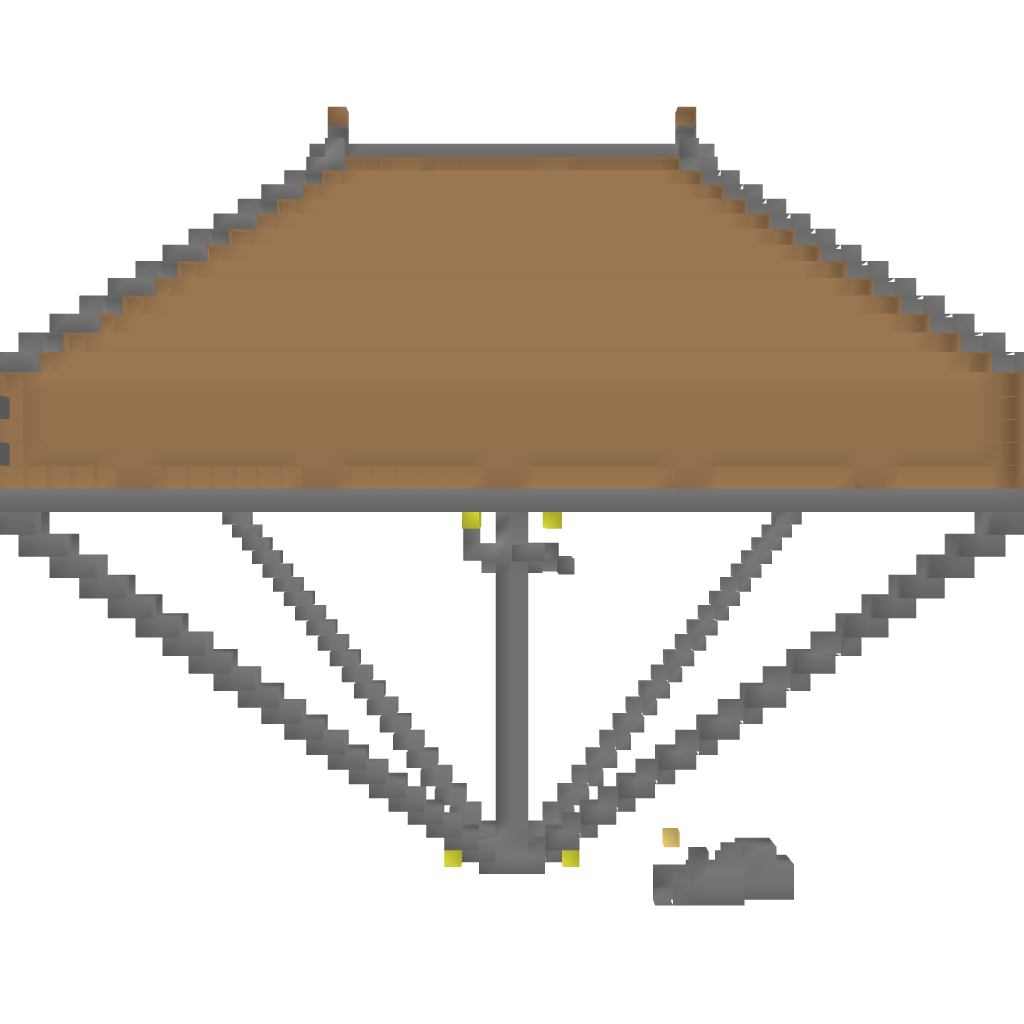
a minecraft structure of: PvP arena good quality